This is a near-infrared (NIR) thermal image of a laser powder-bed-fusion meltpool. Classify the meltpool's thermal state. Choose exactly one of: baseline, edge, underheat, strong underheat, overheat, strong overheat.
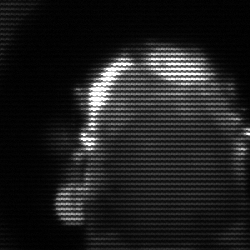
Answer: baseline